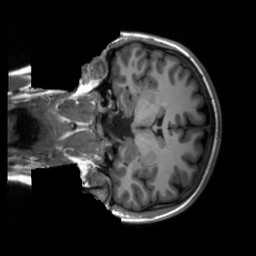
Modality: T1w
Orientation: coronal
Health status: healthy
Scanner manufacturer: siemens
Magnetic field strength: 3 T
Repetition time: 2.3 s
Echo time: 0.00207 s